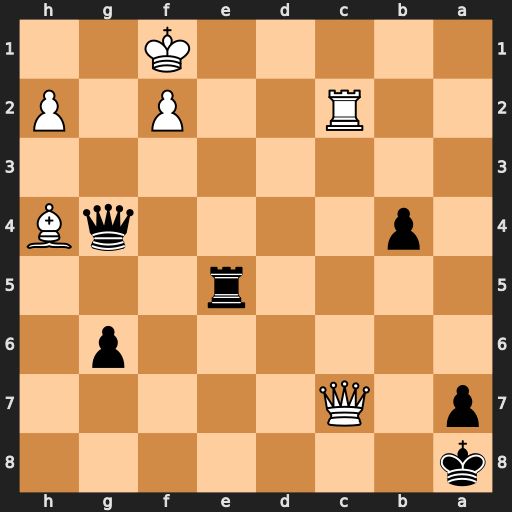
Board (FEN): k7/p1Q5/6p1/4r3/1p4qB/8/2R2P1P/5K2
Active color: b
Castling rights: -
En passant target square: -
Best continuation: Qh3+ Kg1 Re1#